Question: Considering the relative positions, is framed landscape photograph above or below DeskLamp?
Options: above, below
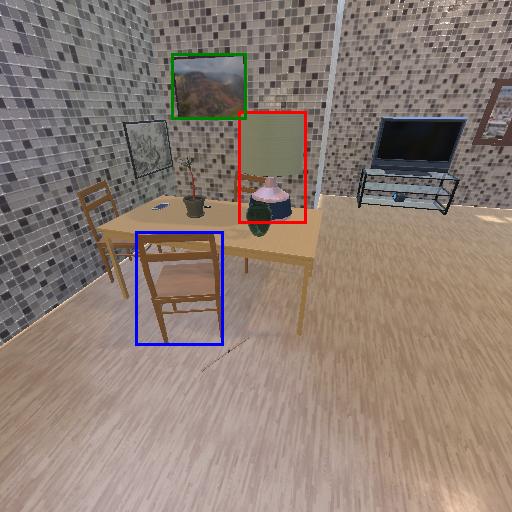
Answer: above